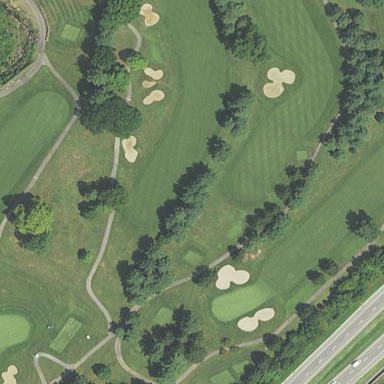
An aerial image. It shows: Grassy area designated as golf fairway.